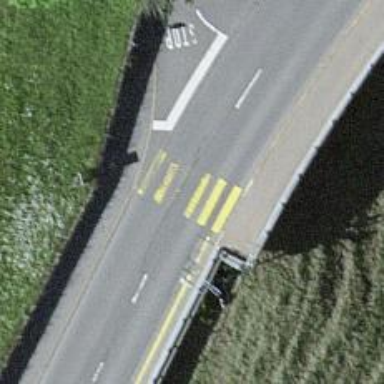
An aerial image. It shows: Marked zebra crossing on the road.